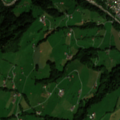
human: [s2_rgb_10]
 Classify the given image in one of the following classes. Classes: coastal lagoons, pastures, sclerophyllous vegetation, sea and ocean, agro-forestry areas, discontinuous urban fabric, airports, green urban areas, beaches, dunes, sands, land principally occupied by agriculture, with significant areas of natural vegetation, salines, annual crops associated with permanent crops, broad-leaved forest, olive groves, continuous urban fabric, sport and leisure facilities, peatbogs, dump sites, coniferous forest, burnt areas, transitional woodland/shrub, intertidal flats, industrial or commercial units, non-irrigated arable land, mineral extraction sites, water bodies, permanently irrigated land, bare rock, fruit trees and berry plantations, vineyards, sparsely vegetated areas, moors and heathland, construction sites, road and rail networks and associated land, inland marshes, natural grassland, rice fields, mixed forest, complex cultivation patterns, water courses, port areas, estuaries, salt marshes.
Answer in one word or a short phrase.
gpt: discontinuous urban fabric, complex cultivation patterns, coniferous forest, mixed forest